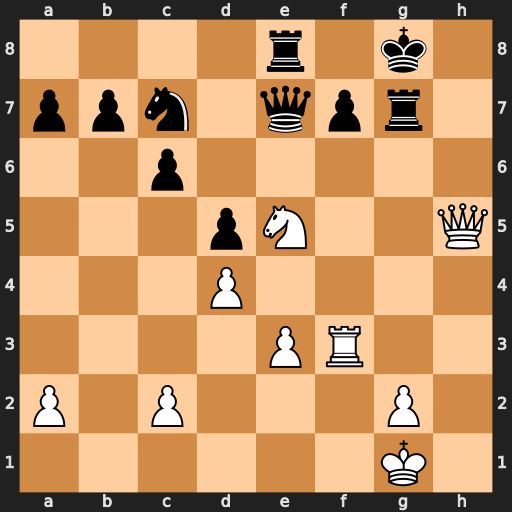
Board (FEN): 4r1k1/ppn1qpr1/2p5/3pN2Q/3P4/4PR2/P1P3P1/6K1
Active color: w
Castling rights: -
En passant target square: -
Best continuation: Rh3 Kf8 Qh8+ Rg8 Qh6+